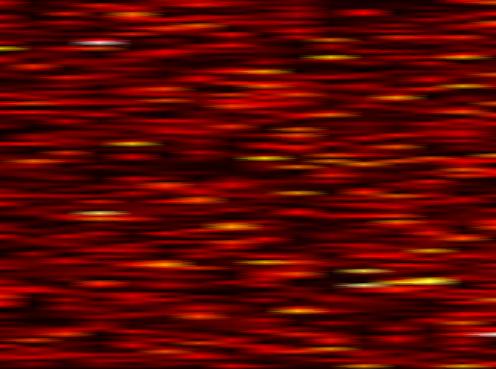
Label: OFDM